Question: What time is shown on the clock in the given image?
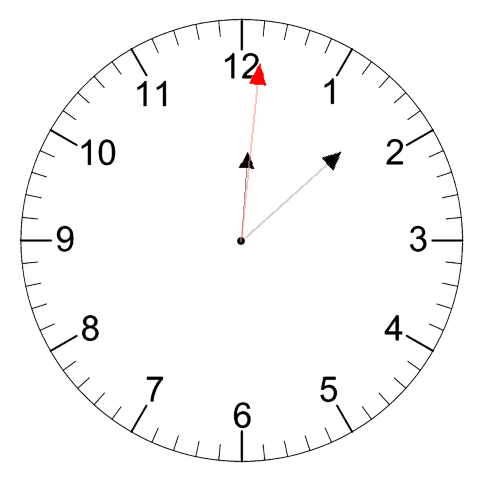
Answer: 12:08:01